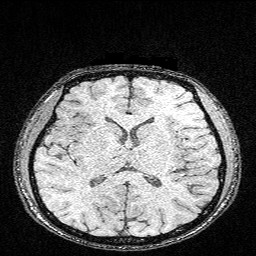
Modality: FLASH
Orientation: coronal
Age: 26
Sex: male